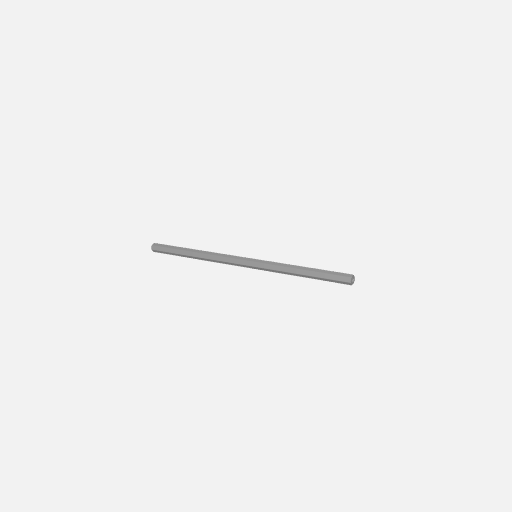
Part: Standoff8RID192